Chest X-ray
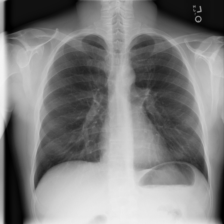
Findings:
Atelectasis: negative
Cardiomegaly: negative
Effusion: negative
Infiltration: negative
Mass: negative
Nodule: negative
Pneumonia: negative
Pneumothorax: negative
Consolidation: negative
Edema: negative
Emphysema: negative
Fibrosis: negative
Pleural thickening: negative
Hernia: negative